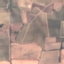
Land use / land cover class: PermanentCrop